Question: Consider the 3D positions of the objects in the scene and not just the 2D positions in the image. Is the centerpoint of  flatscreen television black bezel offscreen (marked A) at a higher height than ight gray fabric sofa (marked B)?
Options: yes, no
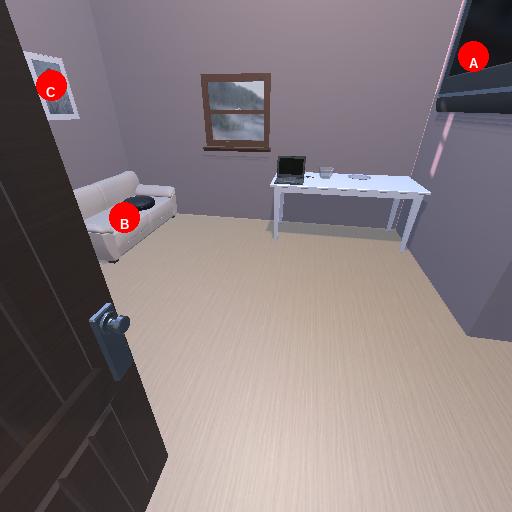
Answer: yes